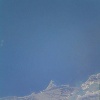
Label: water